Field crop: maize
Growth stage: 2
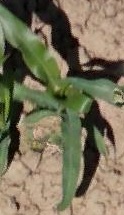
Species: maize